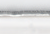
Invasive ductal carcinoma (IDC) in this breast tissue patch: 0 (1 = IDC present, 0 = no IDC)